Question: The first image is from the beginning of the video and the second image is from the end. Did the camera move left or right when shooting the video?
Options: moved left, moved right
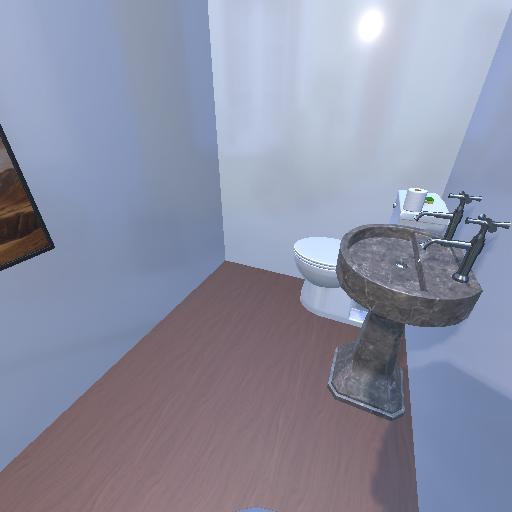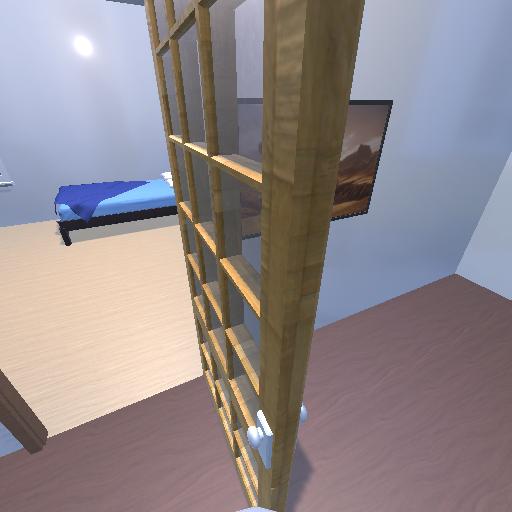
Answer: moved left